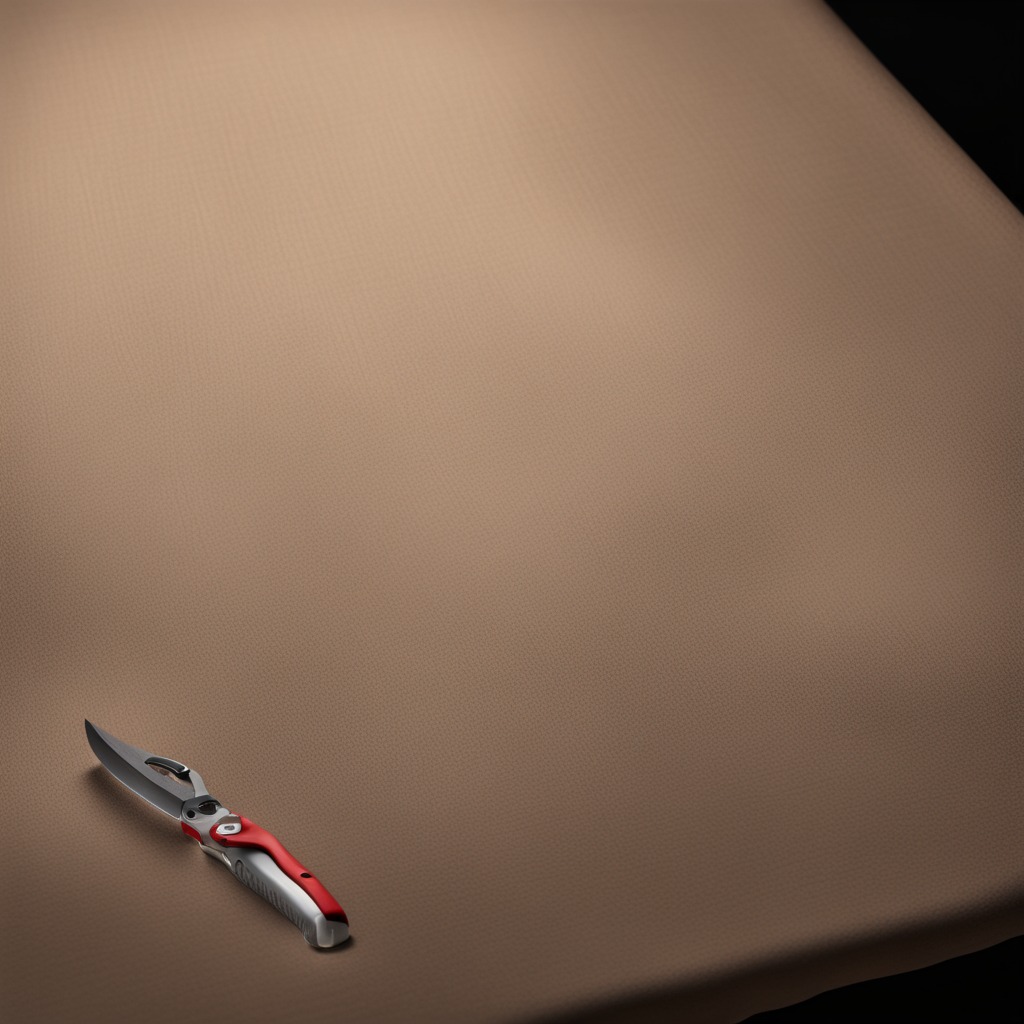
A utility knife lies on the wooden table.